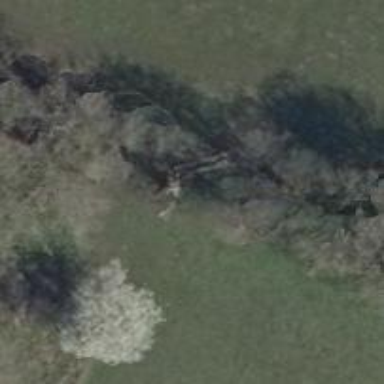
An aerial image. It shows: Row of trees in natural setting.